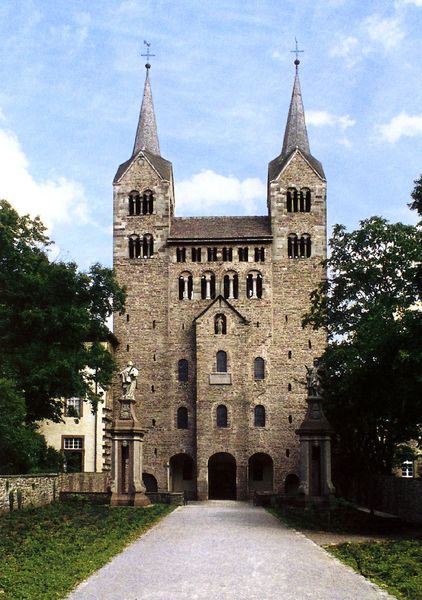
Titel: Benediktinerklosterkirche Corvey
Standort: Corvey (EU - D - Nds)
Schlagwörter: blau, himmel, weiß, wolken, bäume, grün, fenster, säulen, tür, dach, gebäude, gras, haus, rasen, weg, wiese, alt, spitze, kirche, turm, skulptur, statue, farbig, bogen, fassade, mauer, rundbogen, tafel, tor, zinnen, foto, eingang, nische, burg, kreuz, türme, palast, denkmal, portal, skulpturen, romanik, schindeln, spitzdach, denkmäler, zwillingstürme, torhaus, scharten, fensgter, corvey, altertümich